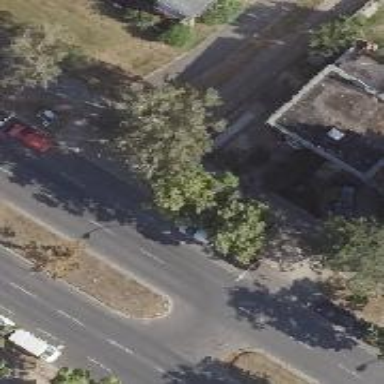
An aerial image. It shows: Beautiful avenue lined with deciduous broadleaved trees.